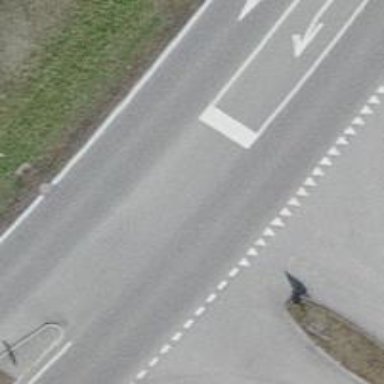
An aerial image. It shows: Secondary road.